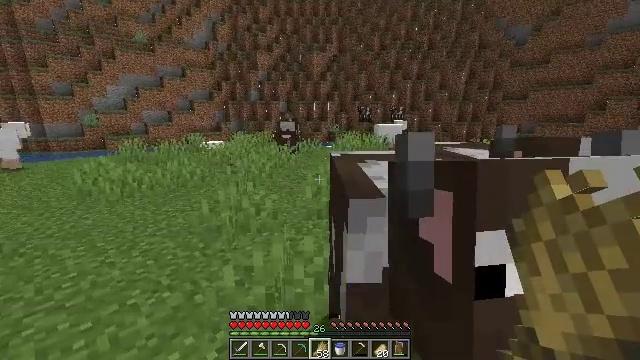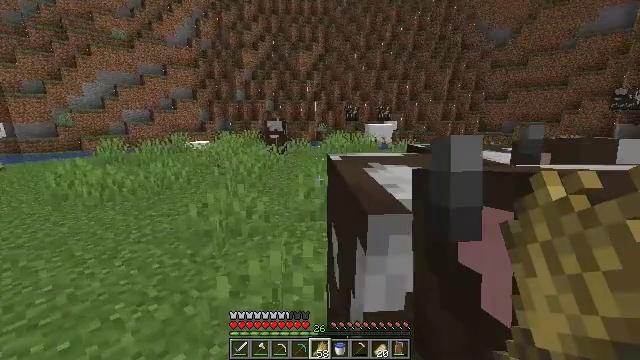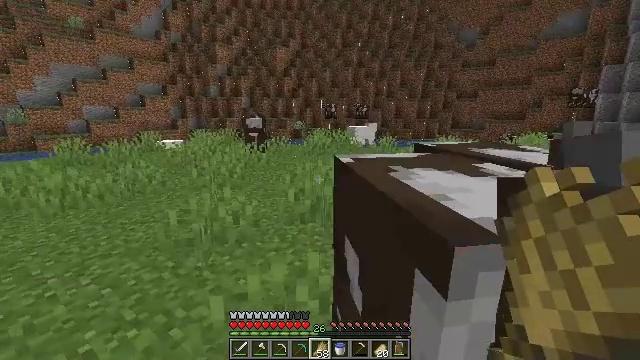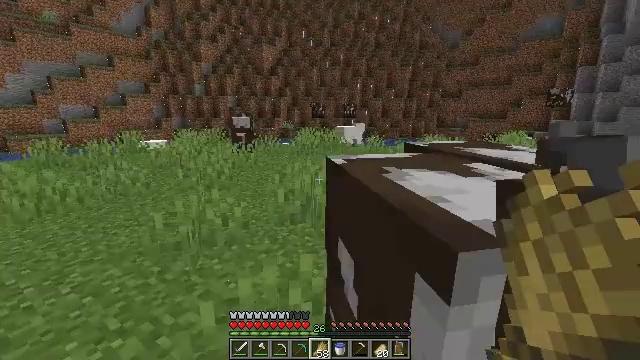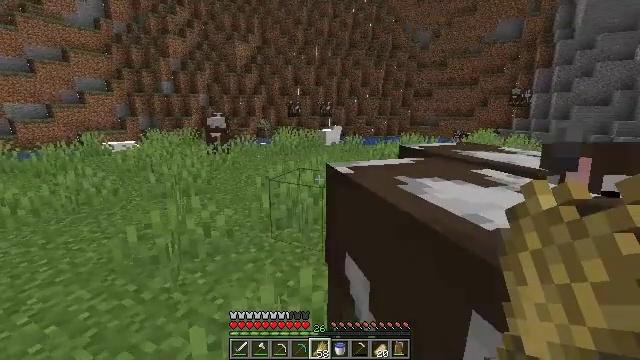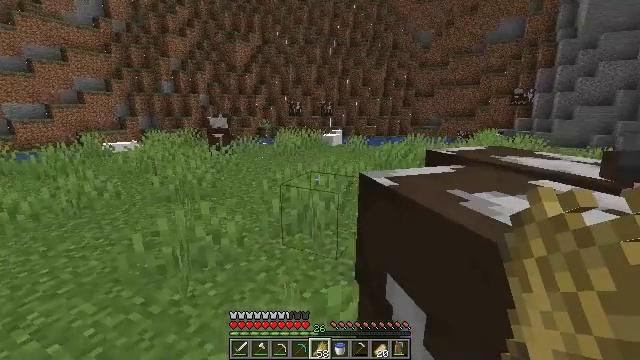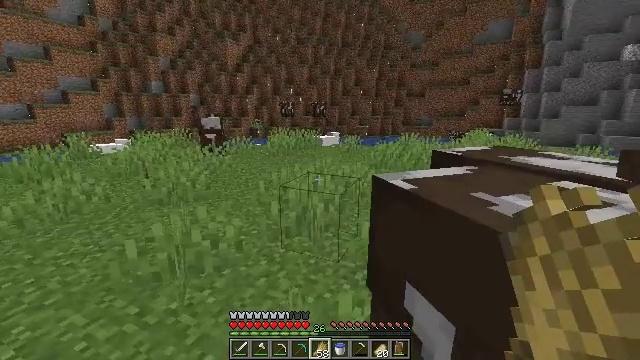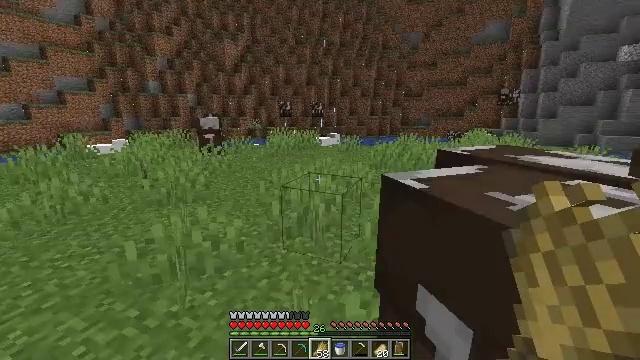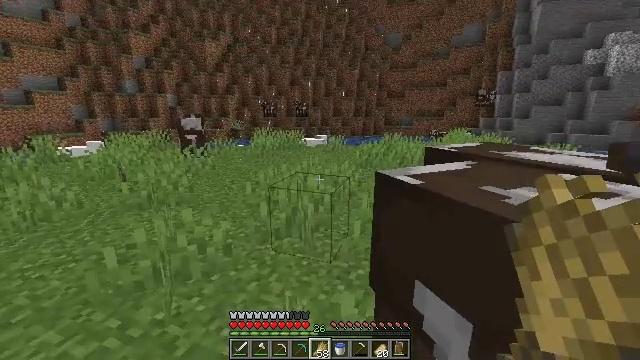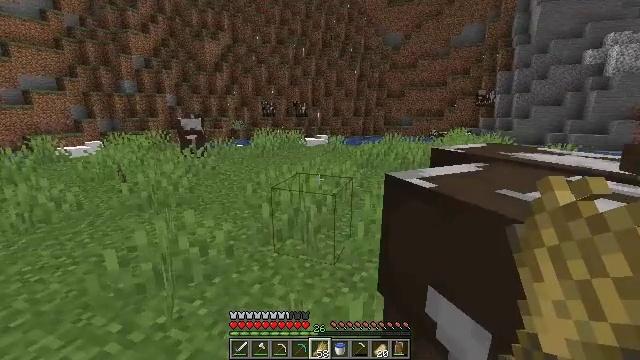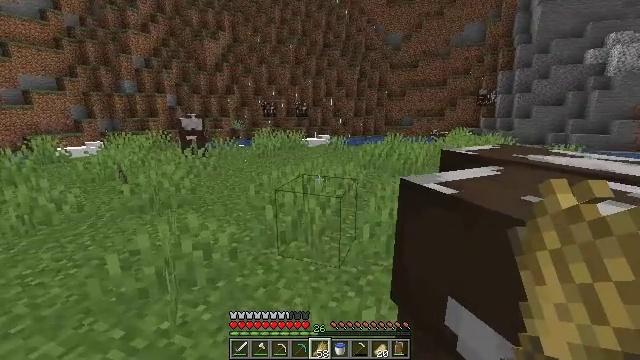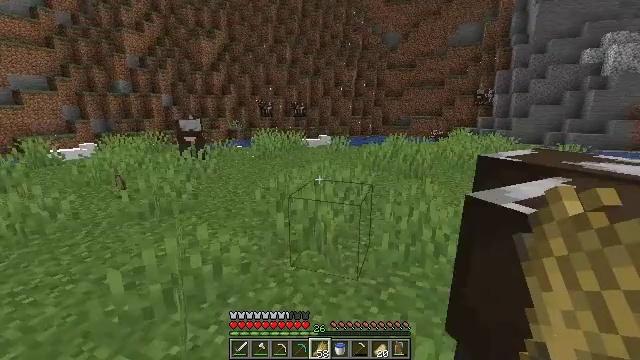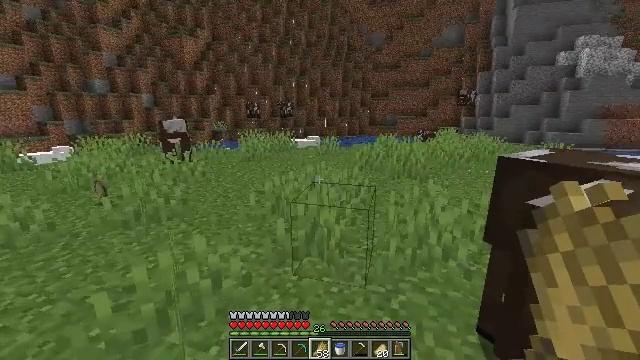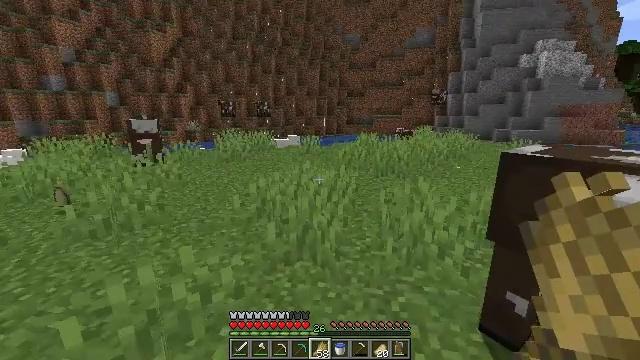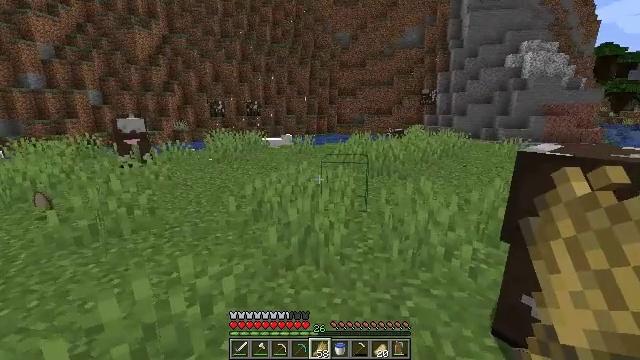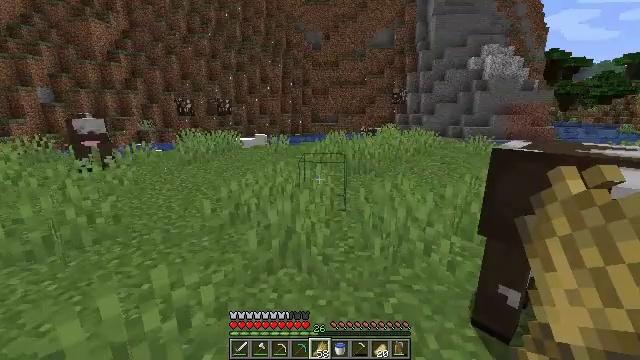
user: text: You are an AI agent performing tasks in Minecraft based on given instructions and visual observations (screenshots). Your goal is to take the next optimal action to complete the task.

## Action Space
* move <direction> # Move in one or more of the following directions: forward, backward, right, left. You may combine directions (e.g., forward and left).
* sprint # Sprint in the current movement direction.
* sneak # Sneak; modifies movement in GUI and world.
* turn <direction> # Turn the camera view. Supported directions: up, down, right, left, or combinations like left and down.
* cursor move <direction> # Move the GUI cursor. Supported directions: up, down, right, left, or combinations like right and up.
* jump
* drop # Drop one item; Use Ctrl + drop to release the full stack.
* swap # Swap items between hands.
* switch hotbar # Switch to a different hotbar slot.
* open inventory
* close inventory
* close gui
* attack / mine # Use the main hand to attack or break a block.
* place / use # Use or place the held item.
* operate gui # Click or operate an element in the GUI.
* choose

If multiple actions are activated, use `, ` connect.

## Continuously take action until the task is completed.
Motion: motion action
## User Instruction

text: Mine the birch fence to collect it.
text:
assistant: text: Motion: move forward and move left, turn right
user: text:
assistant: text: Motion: move forward and move left, turn right
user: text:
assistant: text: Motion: move forward and move left, turn right
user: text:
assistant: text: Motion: move forward and move left, turn right
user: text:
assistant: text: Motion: no_op
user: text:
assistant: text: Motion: turn right
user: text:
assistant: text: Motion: no_op
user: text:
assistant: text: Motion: turn right
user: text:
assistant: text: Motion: move forward and move left
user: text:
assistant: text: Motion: move forward and move left
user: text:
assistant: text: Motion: move forward and move left
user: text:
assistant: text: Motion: move forward and move left, turn right
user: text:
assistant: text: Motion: move forward and move left, turn right
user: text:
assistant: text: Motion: turn right
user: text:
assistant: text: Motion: turn right
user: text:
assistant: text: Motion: turn right
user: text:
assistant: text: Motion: turn right
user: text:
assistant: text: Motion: no_op
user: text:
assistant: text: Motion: move forward and move left, turn right
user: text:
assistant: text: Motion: move forward and move left, turn right
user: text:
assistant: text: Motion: move forward and move left, turn right
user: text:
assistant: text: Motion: move forward and move left, turn right
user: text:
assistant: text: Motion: move forward and move left, turn right
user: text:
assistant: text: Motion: no_op
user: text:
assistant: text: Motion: no_op
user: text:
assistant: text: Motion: no_op
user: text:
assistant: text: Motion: no_op
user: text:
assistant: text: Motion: move forward and move left
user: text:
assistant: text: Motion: move forward and move left
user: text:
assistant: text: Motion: move forward and move left, turn right